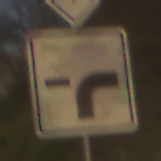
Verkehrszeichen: VerlaufVorfahrtsstrasse9
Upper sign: Vorfahrtsstrasse
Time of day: SunriseSunset
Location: Outdoor (Nature)
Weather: PartlyCloudy
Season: NotSpecified
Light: Natural